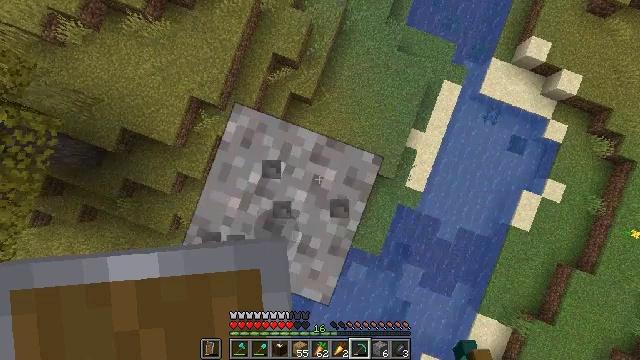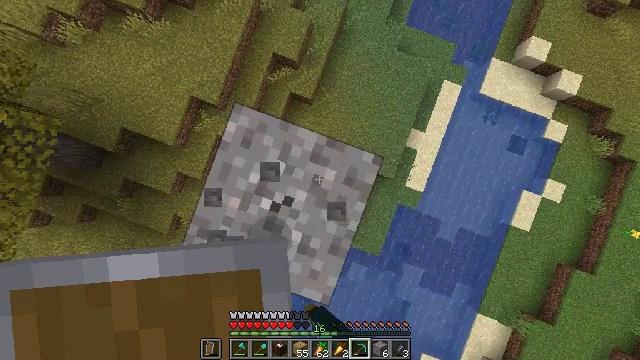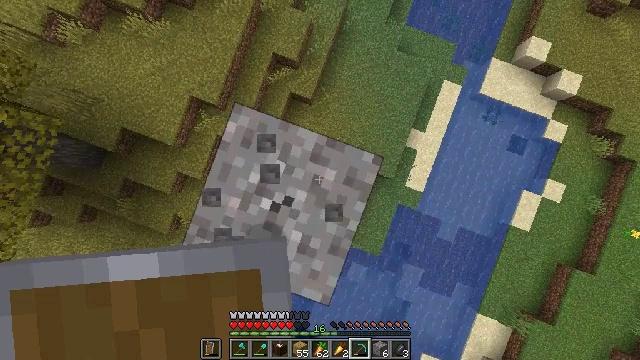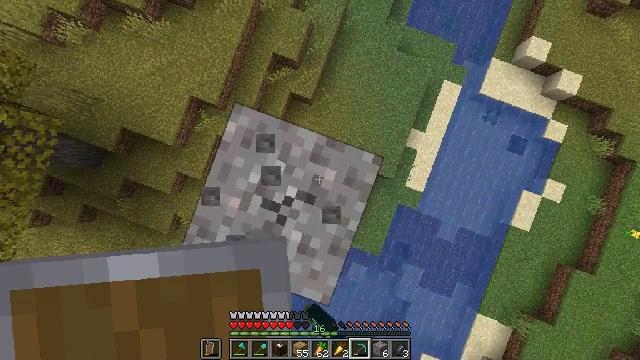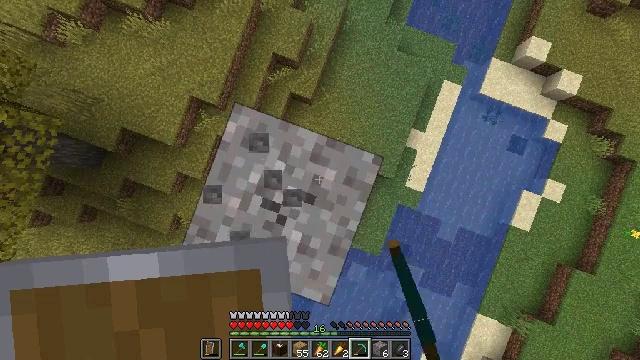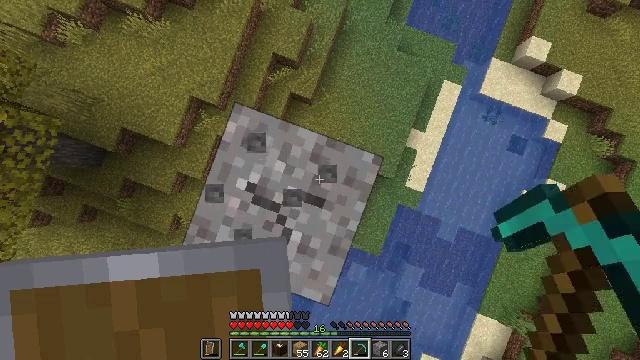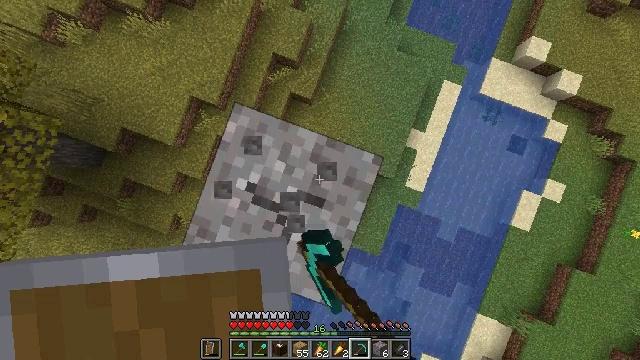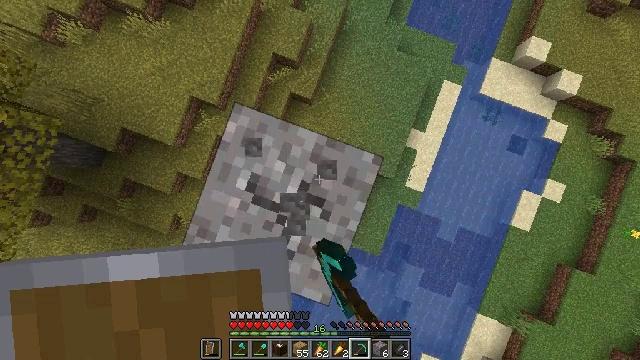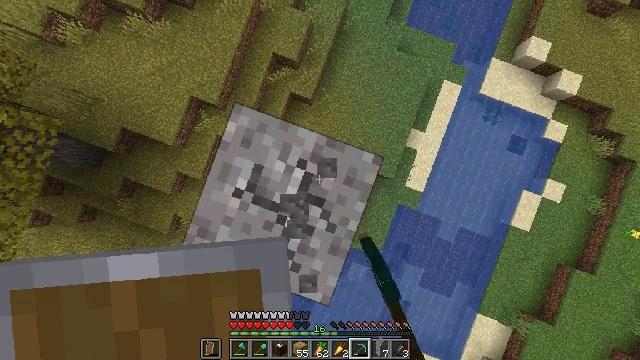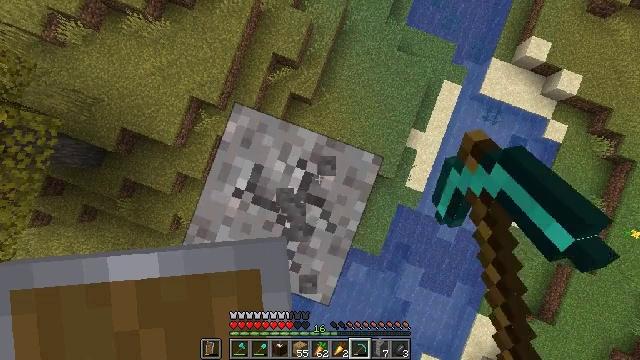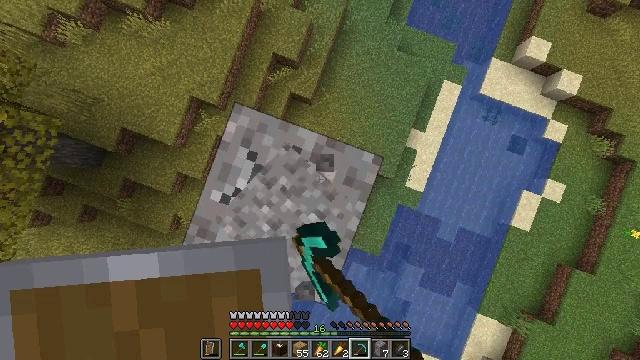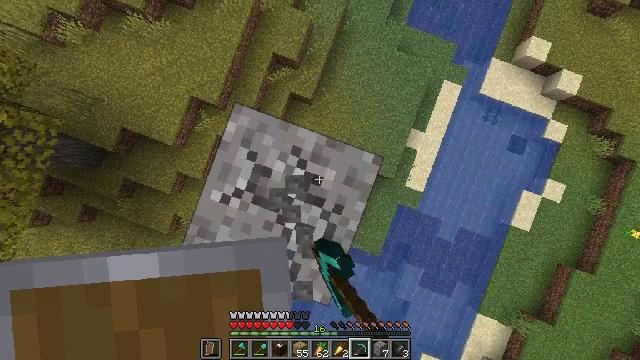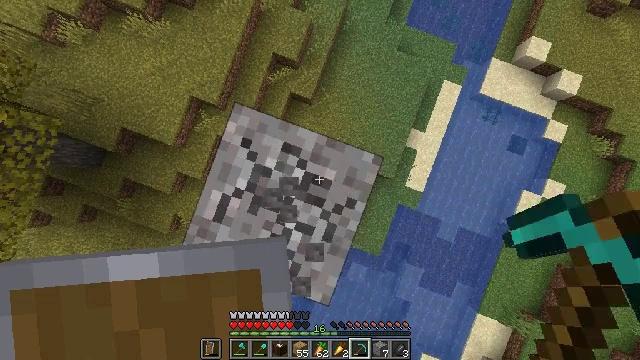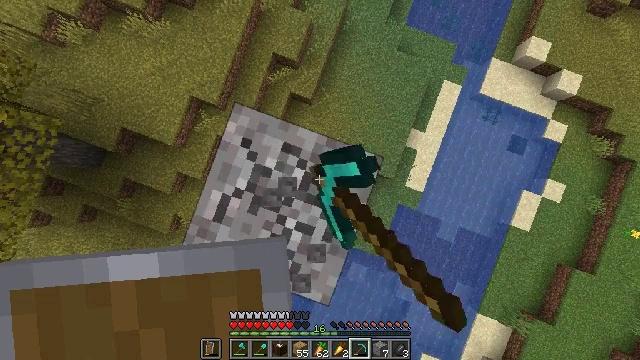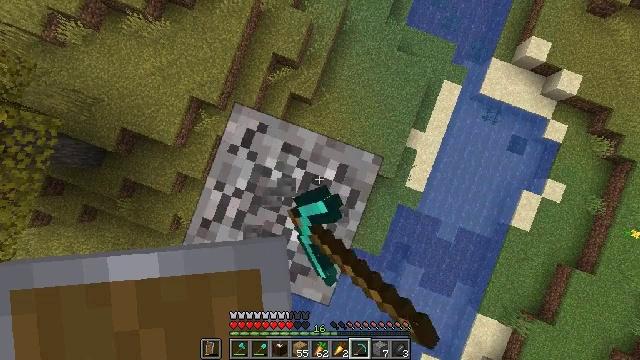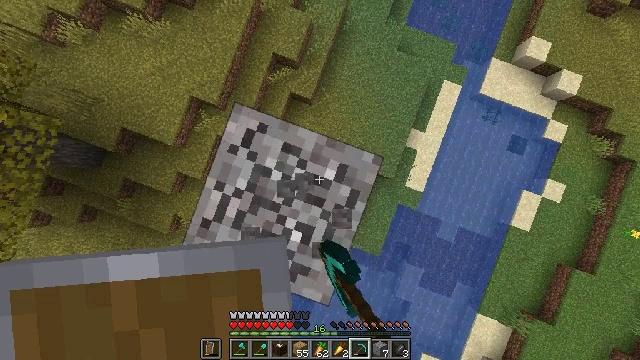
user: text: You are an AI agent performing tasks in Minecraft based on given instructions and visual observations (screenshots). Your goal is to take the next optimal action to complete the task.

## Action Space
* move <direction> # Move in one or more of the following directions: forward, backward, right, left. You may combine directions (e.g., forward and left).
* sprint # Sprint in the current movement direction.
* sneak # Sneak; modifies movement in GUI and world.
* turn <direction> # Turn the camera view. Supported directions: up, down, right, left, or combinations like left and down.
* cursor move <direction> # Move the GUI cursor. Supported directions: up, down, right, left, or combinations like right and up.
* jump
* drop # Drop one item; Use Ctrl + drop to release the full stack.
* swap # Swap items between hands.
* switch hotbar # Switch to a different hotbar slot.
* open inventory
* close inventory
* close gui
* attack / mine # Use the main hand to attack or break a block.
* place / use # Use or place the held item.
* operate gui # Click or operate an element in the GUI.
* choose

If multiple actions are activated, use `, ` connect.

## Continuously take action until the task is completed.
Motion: motion action
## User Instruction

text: Dig through gravel to clear a path.
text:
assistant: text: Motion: attack / mine
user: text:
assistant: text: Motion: attack / mine
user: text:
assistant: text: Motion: attack / mine
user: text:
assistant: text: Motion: attack / mine
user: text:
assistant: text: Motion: attack / mine
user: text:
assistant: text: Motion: attack / mine
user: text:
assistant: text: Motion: attack / mine
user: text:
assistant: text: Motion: attack / mine
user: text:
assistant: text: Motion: attack / mine
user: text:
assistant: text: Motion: attack / mine
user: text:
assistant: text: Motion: attack / mine
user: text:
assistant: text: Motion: attack / mine
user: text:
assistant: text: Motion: attack / mine
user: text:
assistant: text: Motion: attack / mine
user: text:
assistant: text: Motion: attack / mine
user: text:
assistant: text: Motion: attack / mine
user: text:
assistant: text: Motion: attack / mine
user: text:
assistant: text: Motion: attack / mine
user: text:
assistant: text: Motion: attack / mine
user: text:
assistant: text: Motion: attack / mine
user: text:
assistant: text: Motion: attack / mine
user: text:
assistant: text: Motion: attack / mine
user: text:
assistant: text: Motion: attack / mine
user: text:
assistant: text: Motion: attack / mine
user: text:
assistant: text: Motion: attack / mine
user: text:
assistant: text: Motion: attack / mine
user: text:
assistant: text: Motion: attack / mine
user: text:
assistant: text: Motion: attack / mine
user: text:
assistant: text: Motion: attack / mine
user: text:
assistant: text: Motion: attack / mine